Question:
As you see in the snapshot, variable names are shown e.g. "email_address", "email_message" and "email_subject". Instead i want to print "Email", "Message" and "Subject".
MM_validateForm() Javascript is used for validation.
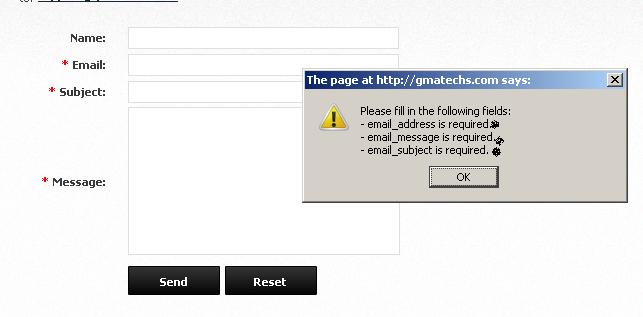
Answer: Two ways to try this.
1. Rename your input names, e.g. email_address => Email. This also means you need to rewrite some of your PHP, e.g. $_REQUEST['email_address'] => $_REQUEST['Email'];
A second way without doing a ton of rewriting you could do something like this add this function into your script tags:
'''
function returnUserFriendlyLabel( nm )
{
var val;
switch( nm ) {
case "email_address":
val = 'Email';
break;
case "email_message":
val = "Message";
break;
// etc.
default:
// just incase you missed a label
alert( 'Unhandled label: ' + nm );
}
return val;
}
'''
Then wherever you see this:
'''
+nm+
'''
You replace it with
'''
+returnUserFriendlyLabel(nm)+
'''